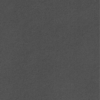
Label: not_dusty